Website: crate-barrel
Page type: payment
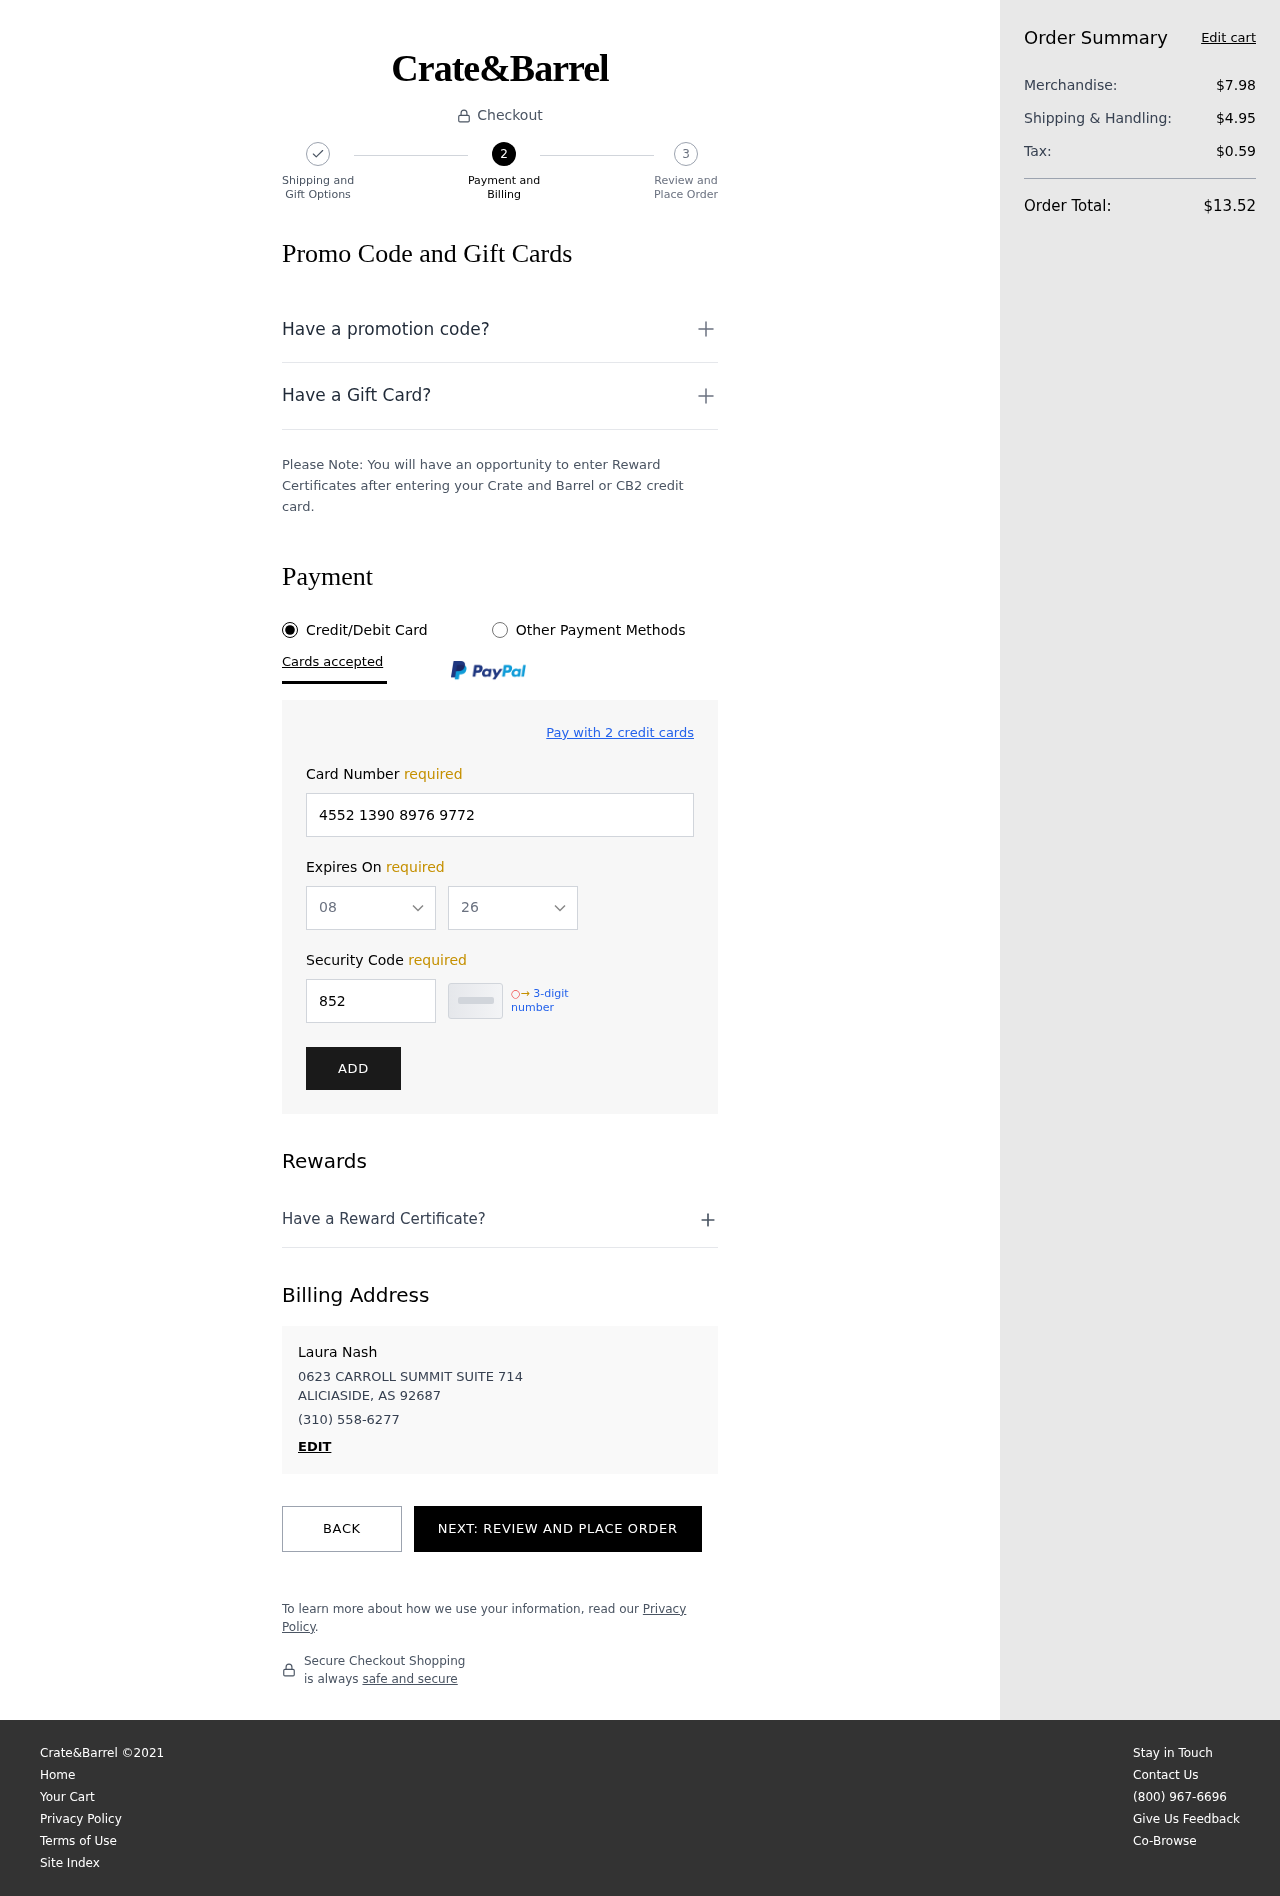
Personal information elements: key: PII_CARD_EXPIRY_MONTH
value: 08
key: PII_CARD_EXPIRY_YEAR
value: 26
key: PII_CITY_STATE_ZIP
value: ALICIASIDE, AS 92687
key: PII_FULLNAME
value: Laura Nash
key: PII_PHONE
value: (310) 558-6277
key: PII_STREET
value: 0623 CARROLL SUMMIT SUITE 714
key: PII_CARD_NUMBER
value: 4552 1390 8976 9772
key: PII_CARD_CVV
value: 852
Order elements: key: ORDER_SUBTOTAL
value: $7.98
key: ORDER_SHIPPING_COST
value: $4.95
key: ORDER_TAX
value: $0.59
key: ORDER_TOTAL
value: $13.52